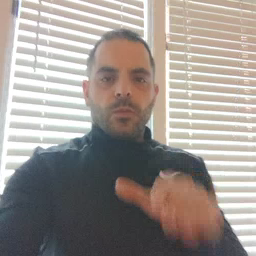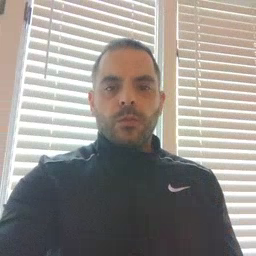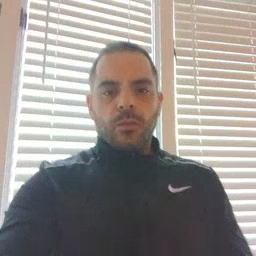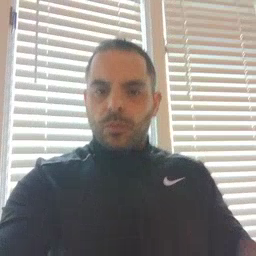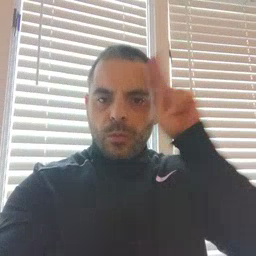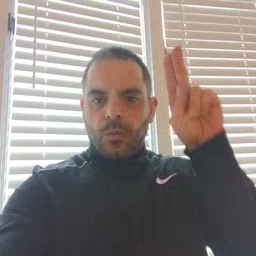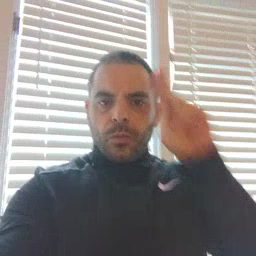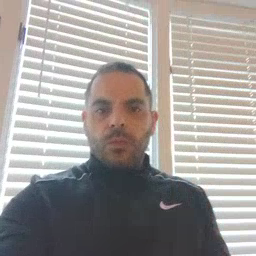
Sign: uncle